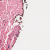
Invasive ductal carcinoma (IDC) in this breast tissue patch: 0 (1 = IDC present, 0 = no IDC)